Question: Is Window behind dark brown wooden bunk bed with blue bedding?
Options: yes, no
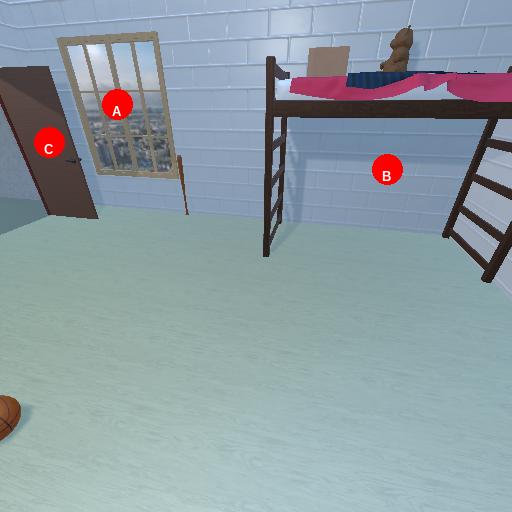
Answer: yes